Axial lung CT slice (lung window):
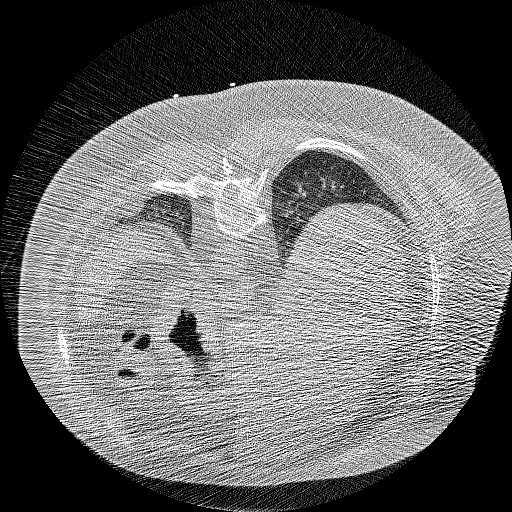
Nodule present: no